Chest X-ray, PA view. Patient: 73 years old, sex M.
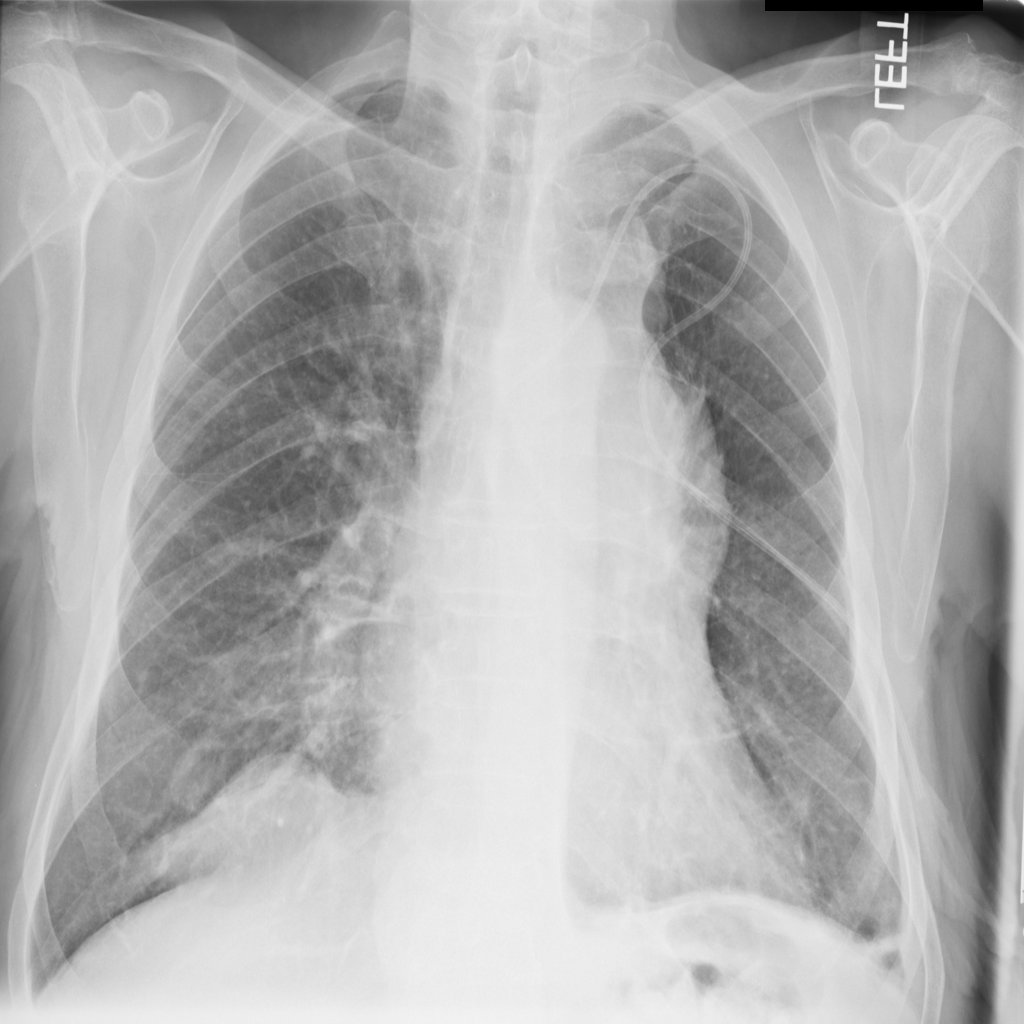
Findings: Mass